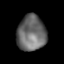
Tissue: lung
Cell type: Endothelial cells
Senescence score: 0.2096
Nuclear area (px): 1000
Mean DAPI intensity: 104.991